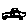
Label: car